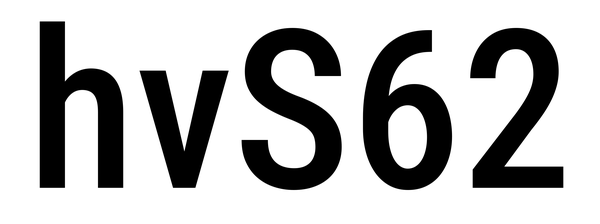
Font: Roboto_Condensed_Medium